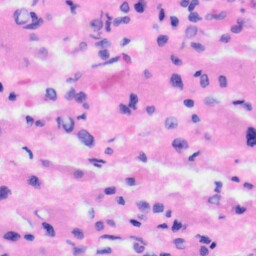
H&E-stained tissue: Liver